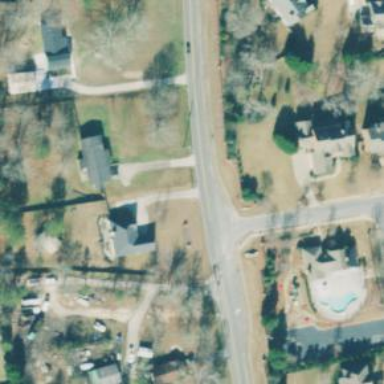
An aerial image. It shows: Residential road.